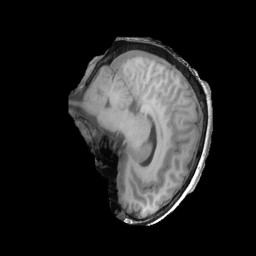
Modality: T1w
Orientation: sagittal
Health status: ill
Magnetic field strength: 3 T